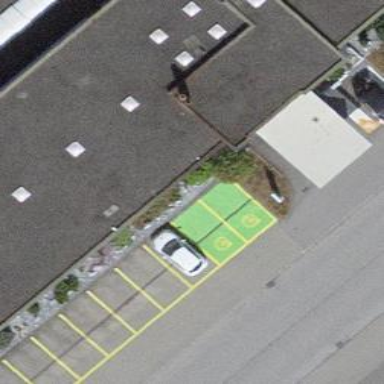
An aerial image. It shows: Parking area with surface.